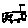
Label: car